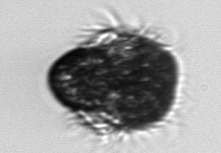
Label: Mesodinium